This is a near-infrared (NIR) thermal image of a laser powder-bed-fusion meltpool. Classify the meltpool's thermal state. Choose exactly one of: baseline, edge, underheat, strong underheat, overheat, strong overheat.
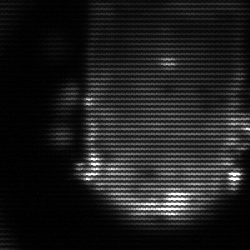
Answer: baseline